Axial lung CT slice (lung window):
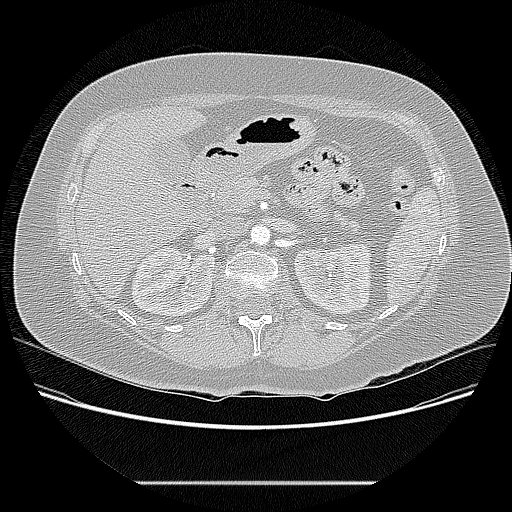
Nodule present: no